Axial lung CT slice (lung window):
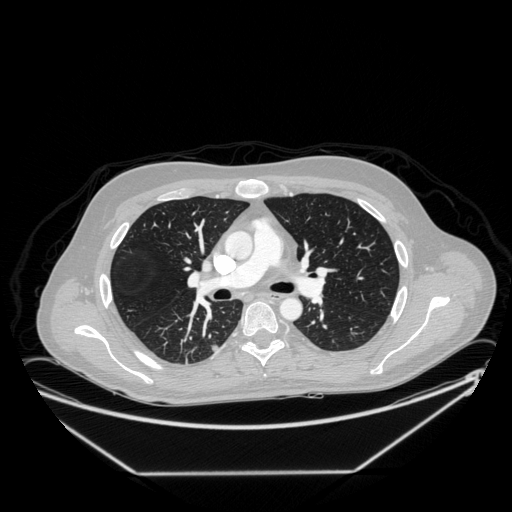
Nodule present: yes
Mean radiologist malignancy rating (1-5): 3.333